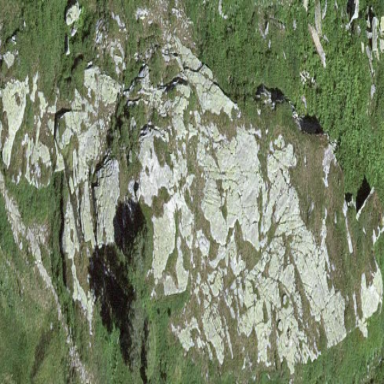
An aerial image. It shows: Landscape of bare rock.